Field crop: maize
Growth stage: 2
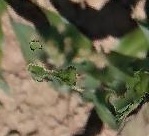
Species: maize